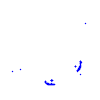
Particle: pion